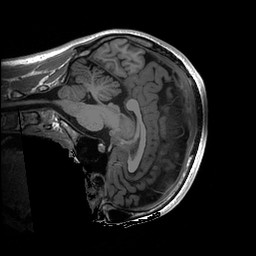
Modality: T1w
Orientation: sagittal
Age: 18
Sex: male